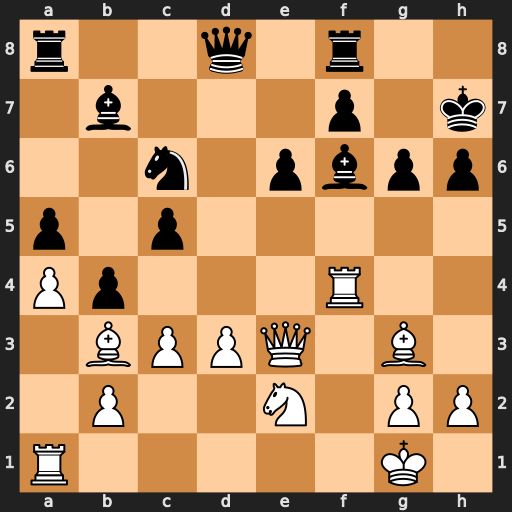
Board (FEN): r2q1r2/1b3p1k/2n1pbpp/p1p5/Pp3R2/1BPPQ1B1/1P2N1PP/R5K1
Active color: w
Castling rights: -
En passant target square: -
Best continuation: Raf1 Bg7 Rxf7 Rxf7 Rxf7